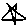
Label: star